Interaction volume radius: 5 \u00c5
Interaction volume height: 10 \u00c5
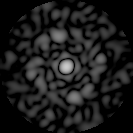
Disorder parameter: 0.7989